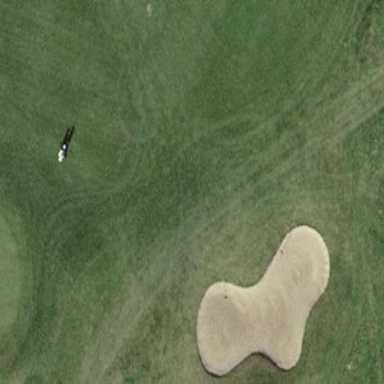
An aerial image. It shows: Golf bunker filled with natural sand.